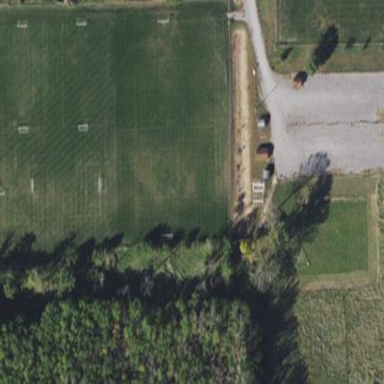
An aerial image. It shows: Soccer pitch for outdoor sports and leisure activities.